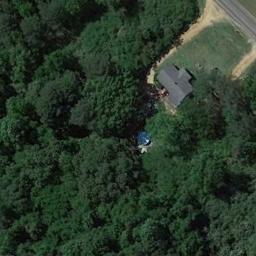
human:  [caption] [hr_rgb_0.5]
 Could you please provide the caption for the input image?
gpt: The forest has a lot of dense dark green trees, A lawn and a house .

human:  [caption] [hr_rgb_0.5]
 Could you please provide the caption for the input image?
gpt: There are some crisscross paths on this land .

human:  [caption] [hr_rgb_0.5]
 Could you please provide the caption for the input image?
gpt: The forest is next to the house .

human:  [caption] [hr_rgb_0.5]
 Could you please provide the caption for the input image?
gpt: Many green trees are in a forest .

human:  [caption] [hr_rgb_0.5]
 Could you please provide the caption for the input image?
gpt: A gray building beside a dense green forest .